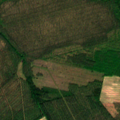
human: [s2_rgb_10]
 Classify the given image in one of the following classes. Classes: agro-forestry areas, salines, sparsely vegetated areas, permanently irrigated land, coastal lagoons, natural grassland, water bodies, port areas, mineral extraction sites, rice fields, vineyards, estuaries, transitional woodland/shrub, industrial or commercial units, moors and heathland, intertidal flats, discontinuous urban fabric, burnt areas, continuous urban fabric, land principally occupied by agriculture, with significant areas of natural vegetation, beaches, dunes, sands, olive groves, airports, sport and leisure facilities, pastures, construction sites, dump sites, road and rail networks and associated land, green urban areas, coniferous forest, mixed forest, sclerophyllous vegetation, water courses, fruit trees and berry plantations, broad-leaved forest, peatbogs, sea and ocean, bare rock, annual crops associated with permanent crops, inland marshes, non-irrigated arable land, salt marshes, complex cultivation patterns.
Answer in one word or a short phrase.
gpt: coniferous forest, mixed forest